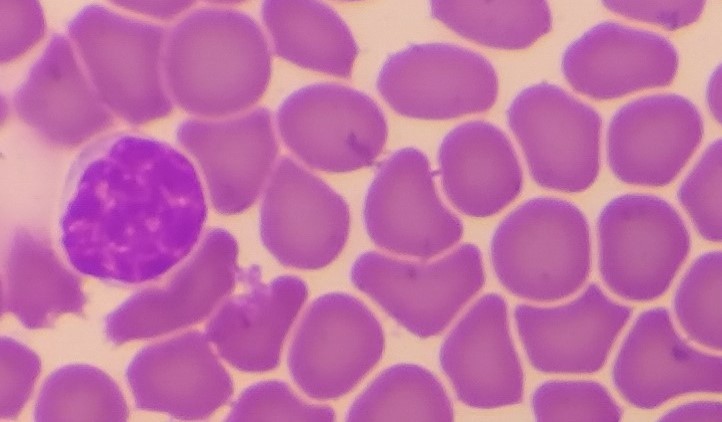
White blood cell type: Lymphocyte